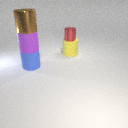
large brown metal cylinder above large blue rubber cylinder